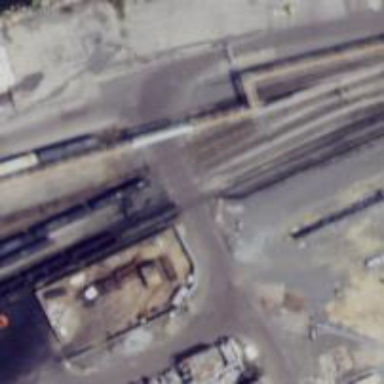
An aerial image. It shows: Railway level crossing.